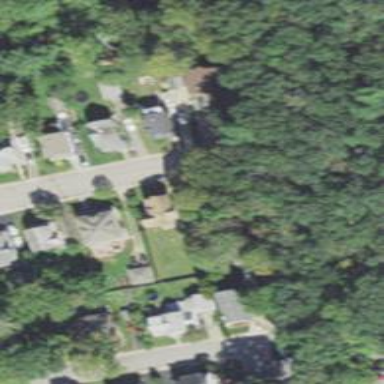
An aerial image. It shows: Residential driveway designated as service road.